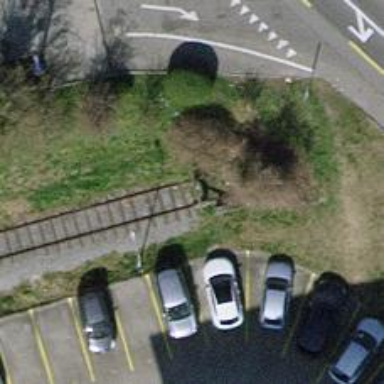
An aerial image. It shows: Railway buffer stop.